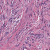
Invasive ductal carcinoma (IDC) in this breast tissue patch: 1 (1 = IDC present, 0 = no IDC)